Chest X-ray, AP view. Patient: 76 years old, sex M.
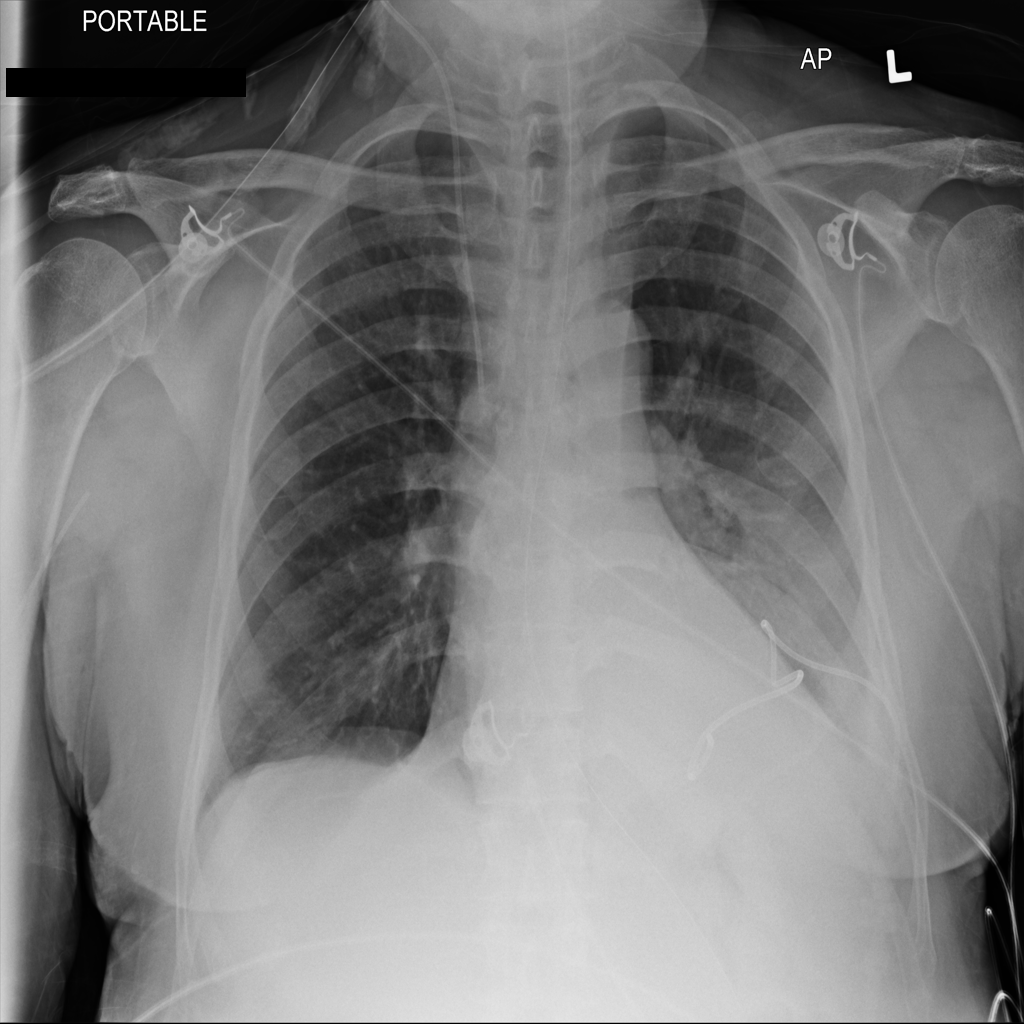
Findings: No Finding